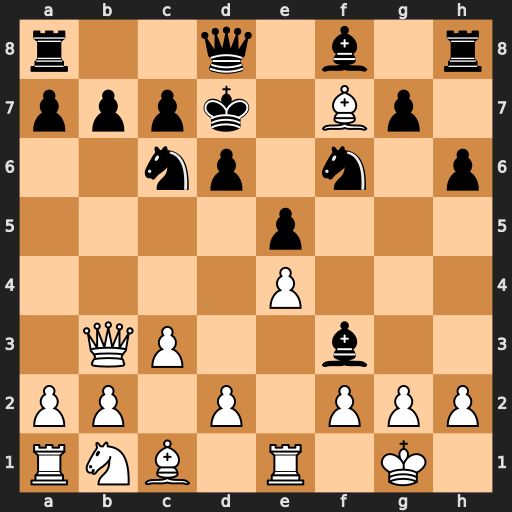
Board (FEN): r2q1b1r/pppk1Bp1/2np1n1p/4p3/4P3/1QP2b2/PP1P1PPP/RNB1R1K1
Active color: w
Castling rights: -
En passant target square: -
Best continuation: Qe6#